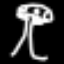
Label: mushroom